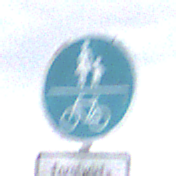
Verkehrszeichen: GemeinsamerGehUndRadweg
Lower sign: BesondereFahrzeugeUndTransportgueter7
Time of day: Midday
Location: Outdoor (Suburban)
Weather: Overcast
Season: NotSpecified
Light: Natural